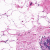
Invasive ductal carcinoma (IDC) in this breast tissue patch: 0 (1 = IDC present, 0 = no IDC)